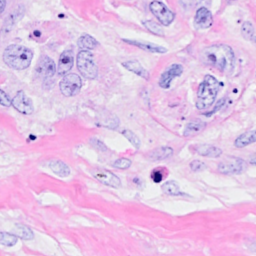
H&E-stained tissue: Breast